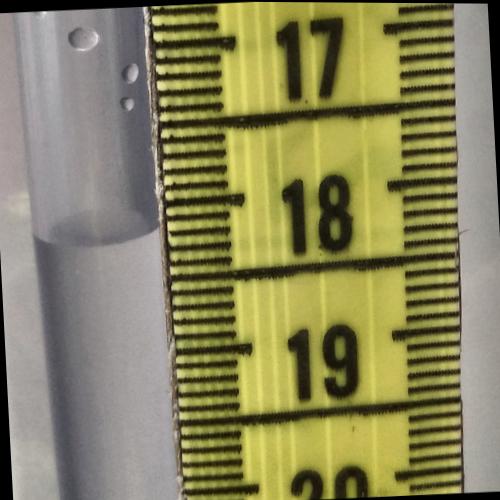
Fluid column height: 18.2 cm